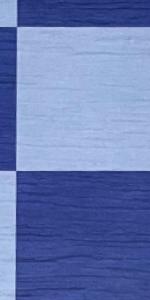
Label: Empty